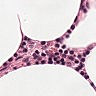
Metastatic tissue present: no